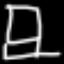
Label: chair